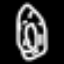
Label: donut